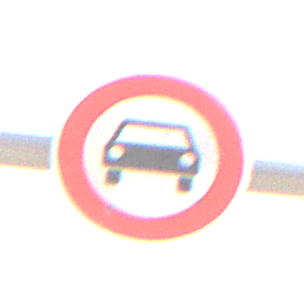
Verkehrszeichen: VerbotKraftwagen
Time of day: MorningAfternoon
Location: Outdoor (Nature)
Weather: PartlyCloudy
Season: Winter
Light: Natural